Question: So here I am again. I have 2 tables:
ci_products:

ci_prodimages:
<URL>
I have a SQL query with join and 'GROUP_CONCAT'.
'''
SELECT *, GROUP_CONCAT(img_url) urls FROM ('ci_products')
JOIN 'ci_prodimages' ON 'ci_prodimages'.'img_pid'='ci_products'.'prod_id'
WHERE 'prod_cat' = '4' OR 'prod_cat' = '8' OR 'prod_cat' = '9' OR 'prod_cat' = '10'
'''
This SQL should return all 3 products. But it only returns the one with 'prod_cat - 10'. Everything else is working but this.
Also this query:
'''
SELECT *, GROUP_CONCAT(img_url) urls FROM ('ci_products')
JOIN 'ci_prodimages' ON 'ci_prodimages'.'img_pid'='ci_products'.'prod_id'
WHERE 'prod_cat' = '9'
'''
Results in null result.
Any help appreciated. Thanks
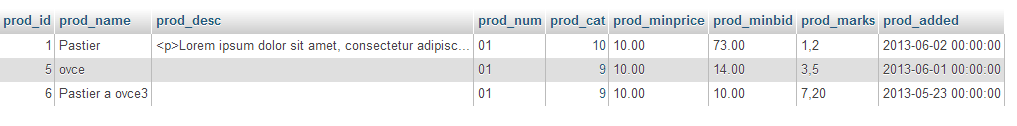
Answer: You are using 'GROUP_CONCAT' which is an aggregate function, but not using GROUP BY. MySQL does allow implicit grouping, where you can
select columns that are neither in a group by or an aggregate, but as you have seen you can run into problems. I would also not recommend using SELECT *,
so your query would be better written as:
'''
SELECT p.prod_id,
p.Prod_Name,
p.prod_desc,
p.prod_nem,
p.prod_cat,
p.prod_minpric,
p.prd_minbid,
p.prod_marks,
p.prod_added, GROUP_CONCAT(img_url) urls
FROM 'ci_products' p
JOIN 'ci_prodimages' i
ON p.'img_pid'= i.'prod_id'
WHERE 'prod_cat' = '9'
GROUP BY p.prod_id, p.Prod_Name, p.prod_desc, p.prod_nem, p.prod_cat, p.prod_minpric, p.prd_minbid, p.prod_marks, p.prod_added
'''
In MySQL (and according to the SQL-Standard) the following is also legal:
'''
SELECT p.prod_id,
p.Prod_Name,
p.prod_desc,
p.prod_nem,
p.prod_cat,
p.prod_minpric,
p.prd_minbid,
p.prod_marks,
p.prod_added, GROUP_CONCAT(img_url) urls
FROM 'ci_products' p
JOIN 'ci_prodimages' i
ON p.'img_pid'= i.'prod_id'
WHERE 'prod_cat' = '9'
GROUP BY p.prod_id;
'''
Since 'prod_id' is the primary key of the table 'ci_products' it is not necessary to group by all columns since they are functionally dependant on the primary key, however, MySQL does not strictly enforce this standard which can lead to unexpected behaviour, so I would still recommend explicitly listing all columns that you are grouping by.
Below is a standard explanation I have previously written to explain how MySQL implicit grouping works, and why I avoid it:
---
I would advise to avoid the implicit grouping offered by MySQL where possible, by this i mean including columns in the select list, even though they are not contained in an aggregate function or the group by clause.
Imagine the following simple table (T):
'''
ID | Column1 | Column2 |
----|---------+----------|
1 | A | X |
2 | A | Y |
'''
In MySQL you can write
'''
SELECT ID, Column1, Column2
FROM T
GROUP BY Column1;
'''
This actually breaks the SQL Standard, but it works in MySQL, however the trouble is it is non-deterministic, the result:
'''
ID | Column1 | Column2 |
----|---------+----------|
1 | A | X |
'''
Is no more or less correct than
'''
ID | Column1 | Column2 |
----|---------+----------|
2 | A | Y |
'''
So what you are saying is give me one row for each distinct value of 'Column1', which both results sets satisfy, so how do you know which one you will get? Well you don't, it seems to be a fairly popular misconception that you can add and 'ORDER BY' clause to influence the results, so for example the following query:
'''
SELECT ID, Column1, Column2
FROM T
GROUP BY Column1
ORDER BY ID DESC;
'''
Would ensure that you get the following result:
'''
ID | Column1 | Column2 |
----|---------+----------|
2 | A | Y |
'''
because of the 'ORDER BY ID DESC', however this is not true (<URL>.
The <URL> state:
> The server is free to choose any value from each group, so unless they are the same, the values chosen are indeterminate. Furthermore, the selection of values from each group cannot be influenced by adding an ORDER BY clause.
So even though you have an order by this does not apply until after one row per group has been selected, and this one row is non-determistic.
The SQL-Standard does allow columns in the select list not contained in the GROUP BY or an aggregate function, however these columns must be functionally dependant on a column in the GROUP BY. For example, ID in the sample table is the PRIMARY KEY, so we know it is unique in the table, so the following query conforms to the SQL standard and would run in MySQL and fail in many DBMS currently (At the time of writing Postgresql is the closest DBMS I know of to correctly implementing the standard):
'''
SELECT ID, Column1, Column2
FROM T
GROUP BY ID;
'''
Since ID is unique for each row, there can only be one value of 'Column1' for each ID, one value of 'Column2' there is no ambiguity about what to return for each row.